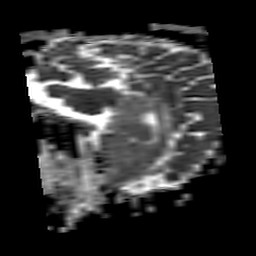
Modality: ADC
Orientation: sagittal
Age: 55
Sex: female
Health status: ill
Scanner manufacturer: philips
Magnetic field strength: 3 T
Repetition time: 3.8 s
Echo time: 0.09 s